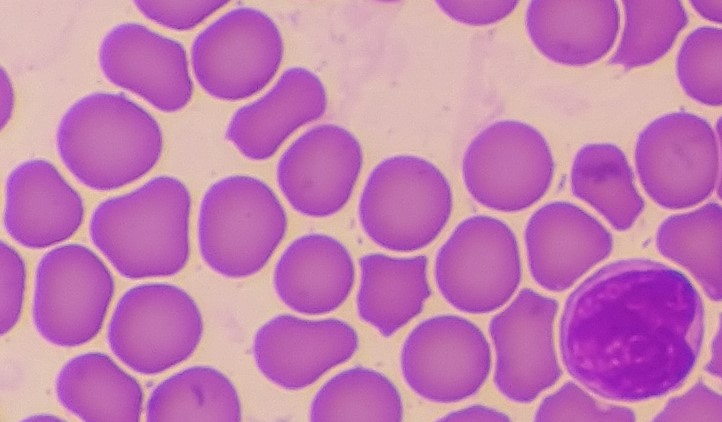
White blood cell type: Lymphocyte